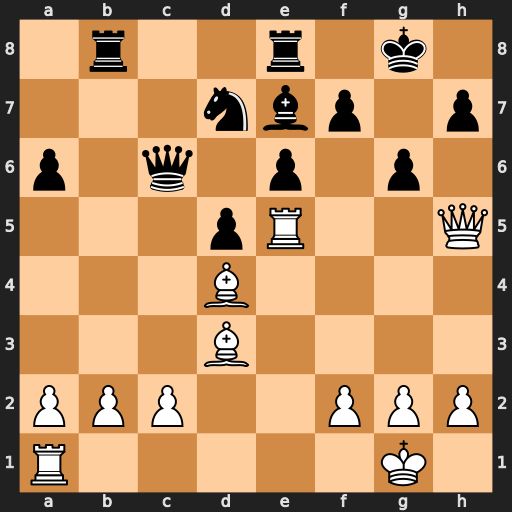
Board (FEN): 1r2r1k1/3nbp1p/p1q1p1p1/3pR2Q/3B4/3B4/PPP2PPP/R5K1
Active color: w
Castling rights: -
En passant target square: -
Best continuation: Qxh7+ Kxh7 Rh5+ Kg8 Rh8#